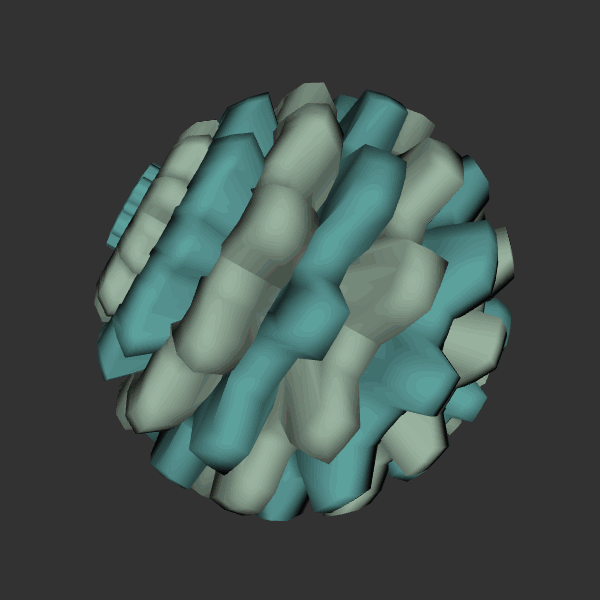
Background: dark